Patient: sex F, age 48
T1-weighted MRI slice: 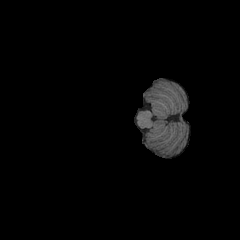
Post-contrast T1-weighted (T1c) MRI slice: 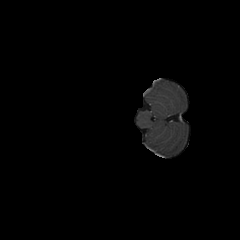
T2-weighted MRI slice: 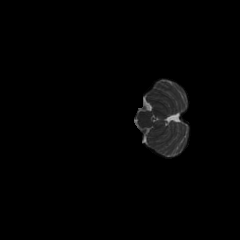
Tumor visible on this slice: no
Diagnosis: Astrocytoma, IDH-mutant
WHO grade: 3